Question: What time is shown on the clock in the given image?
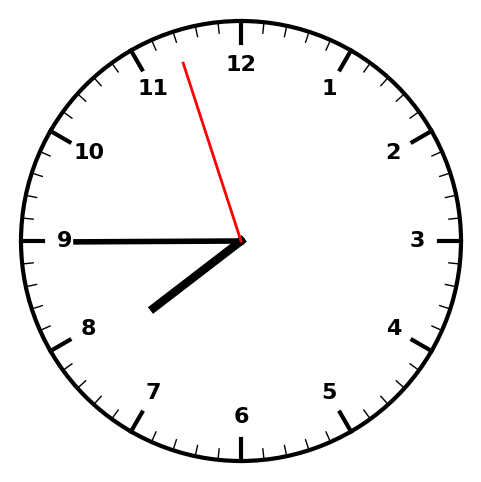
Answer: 07:44:57